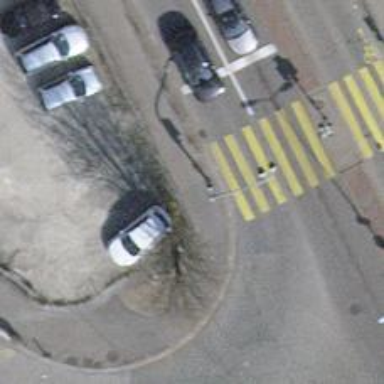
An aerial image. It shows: Kerb barrier.